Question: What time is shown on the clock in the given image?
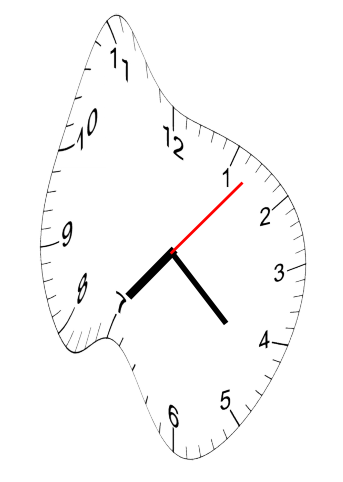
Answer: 07:22:07